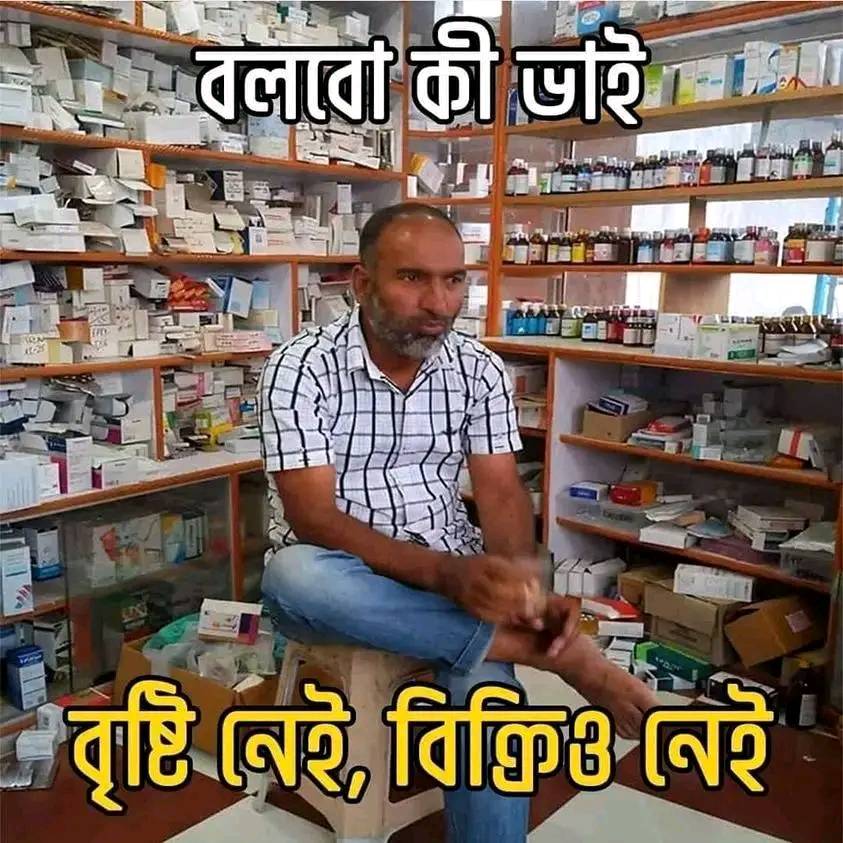
Text: বলব কী ভাই বৃষ্টি নেই বিক্রিও নেই
Label: Non Hate